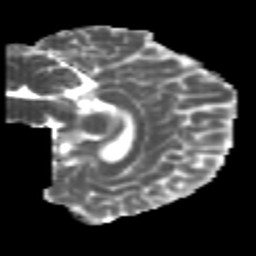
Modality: MD
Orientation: sagittal
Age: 24
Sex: female
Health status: healthy
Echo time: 0.074 s